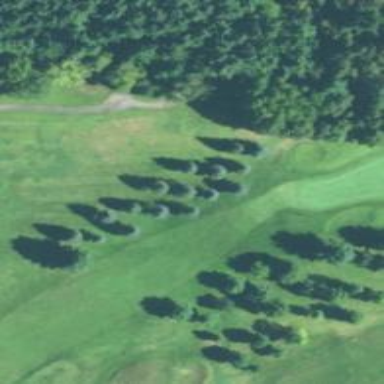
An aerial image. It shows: Golf hole.